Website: macys
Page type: customer-info-address
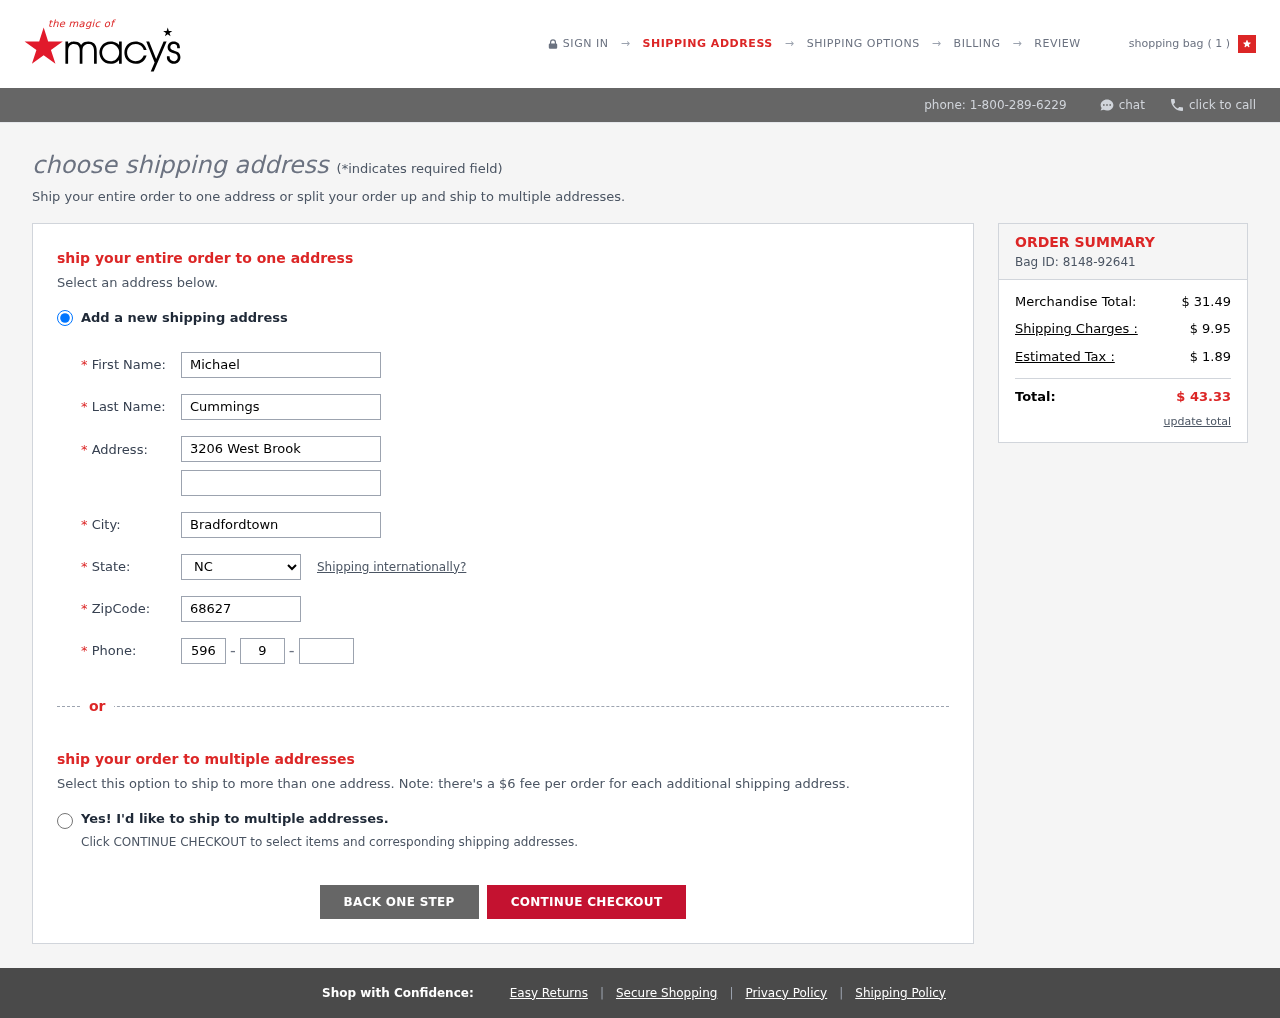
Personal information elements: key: PII_CITY
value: Bradfordtown
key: PII_FIRSTNAME
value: Michael
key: PII_LASTNAME
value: Cummings
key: PII_PHONE_AREA
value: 596
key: PII_PHONE_PREFIX
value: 911
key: PII_PHONE_SUFFIX
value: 9583
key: PII_POSTCODE
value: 68627
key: PII_STATE_ABBR
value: NC
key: PII_STREET
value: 3206 West Brook
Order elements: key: ORDER_NUM_ITEMS
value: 1
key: ORDER_ID
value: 8148-92641
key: ORDER_SUBTOTAL
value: $ 31.49
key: ORDER_SHIPPING_COST
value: $ 9.95
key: ORDER_TAX
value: $ 1.89
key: ORDER_TOTAL
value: $ 43.33